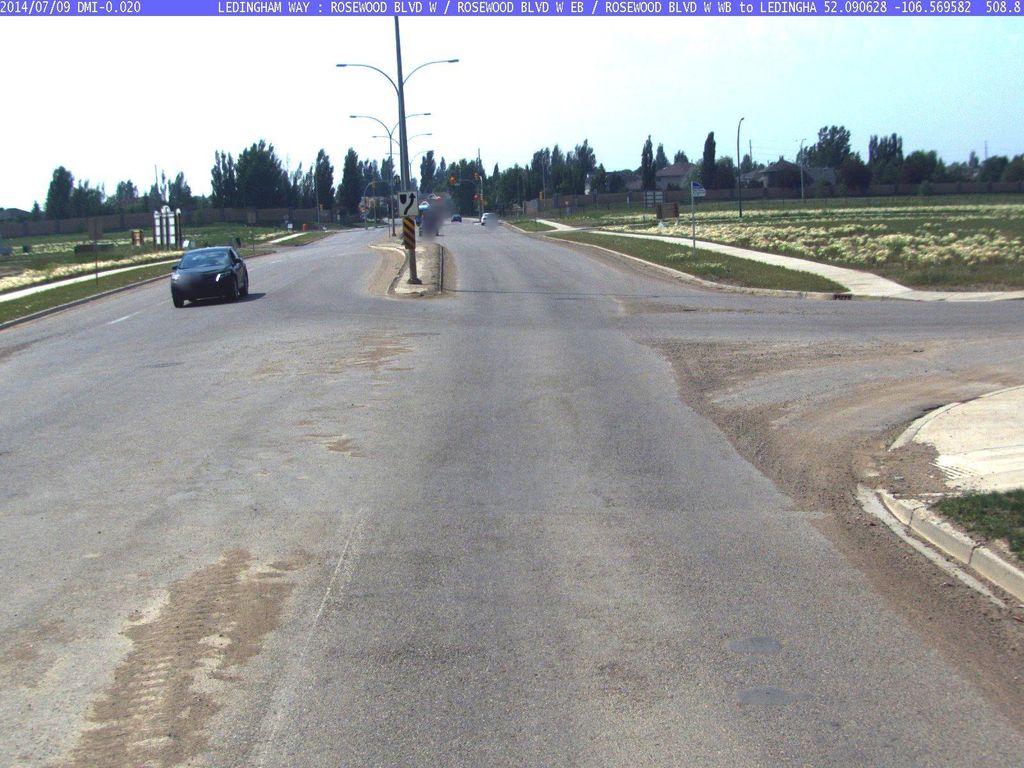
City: saskatoon